Question: I am writing a service application in 'Android'. In this application, I am receiving commands from Main activity using 'onStartCommand' event. The 'IF' block is checking a variable. As you can see in the picture(Debug mode), the value is "start" but the 'IF' statement doesn't work and will redirect to 'Else'. why?

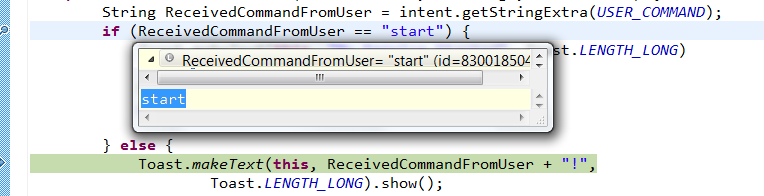
Answer: try with '.equals' will help you...
'String is not Primary Data type in java'
Always use '.equals() when you have Object' and 'String is Object'
'==' is only for 'primitive data type' and '==' in object compare your String Refrences...not value...
'''
if(ReceivedCommandFromUser.equals("start"))
{
}
'''